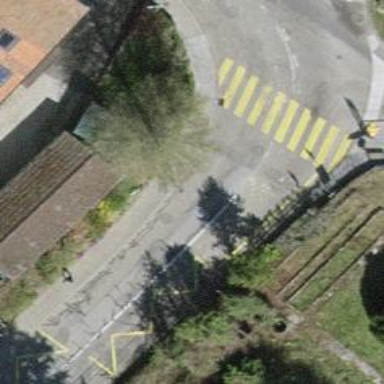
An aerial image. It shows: Bus stop with shelter.